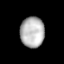
Tissue: lung
Cell type: T cells
Senescence score: 0.2345
Nuclear area (px): 720
Mean DAPI intensity: 181.422